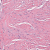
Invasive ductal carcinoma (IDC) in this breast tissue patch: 0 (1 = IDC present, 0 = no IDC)